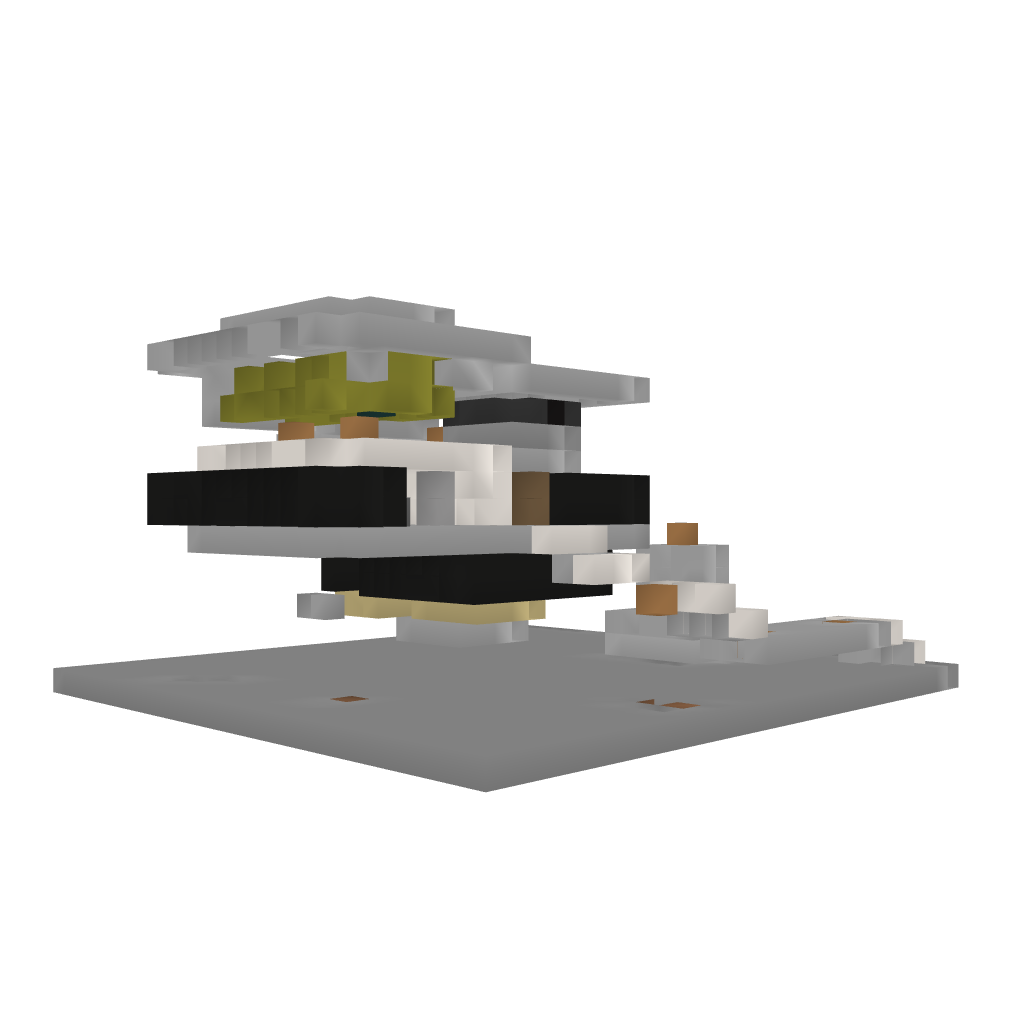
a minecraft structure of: Ambages